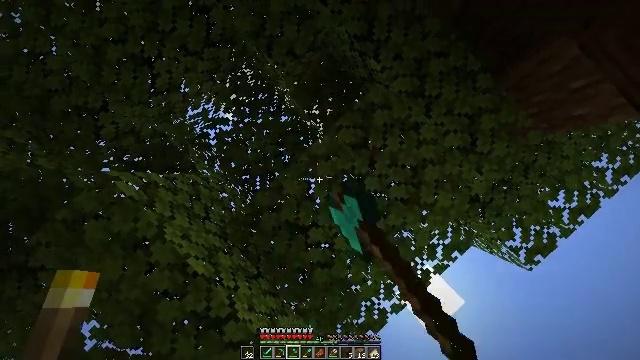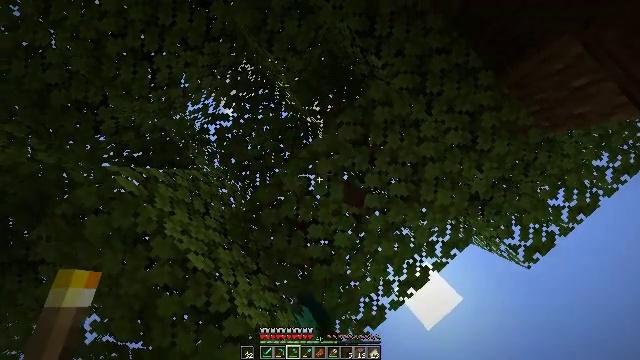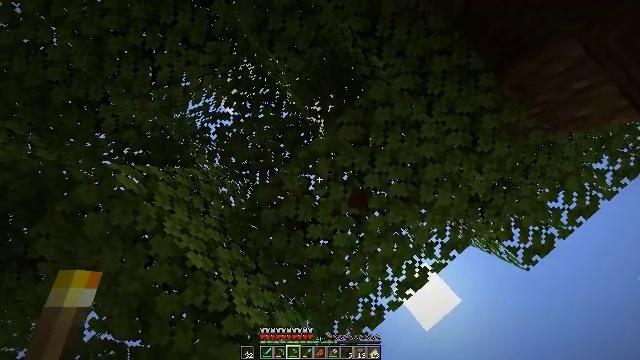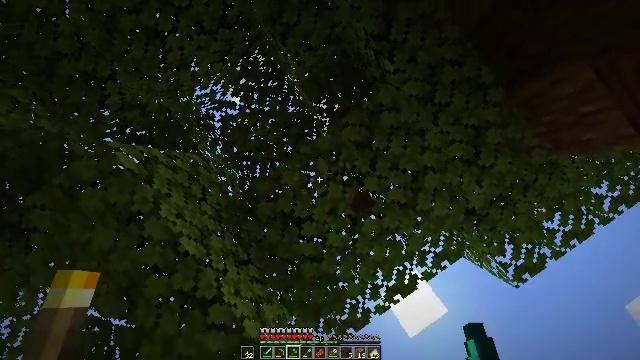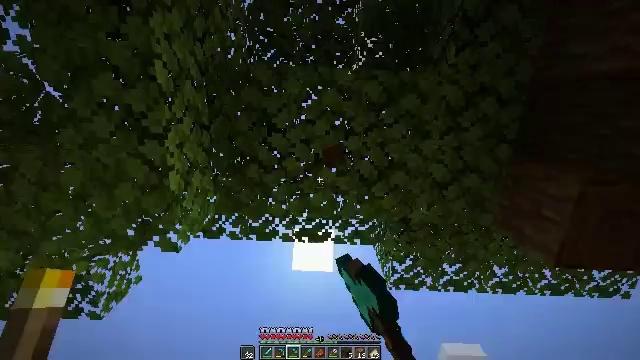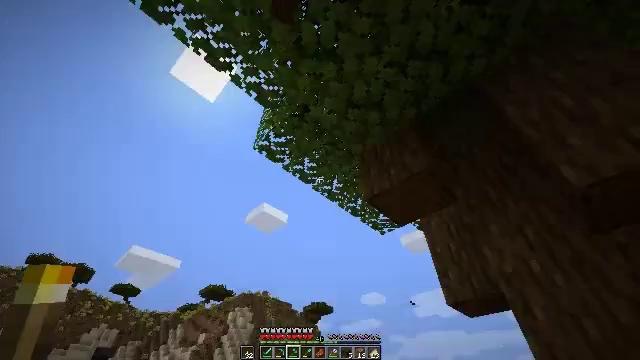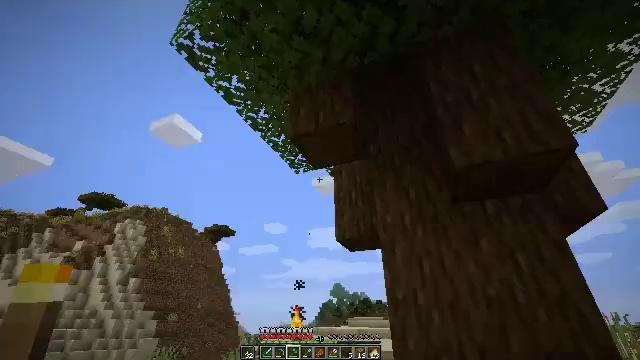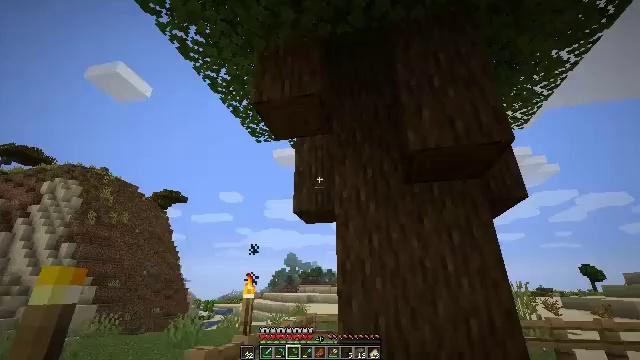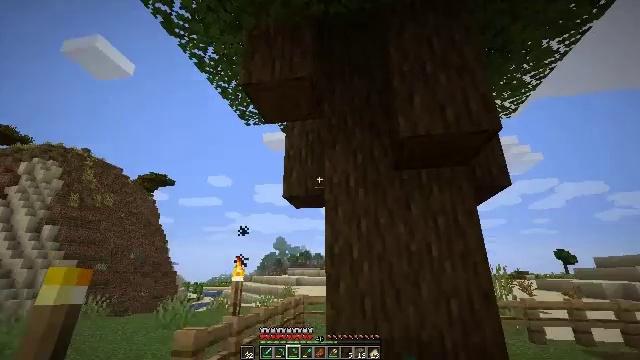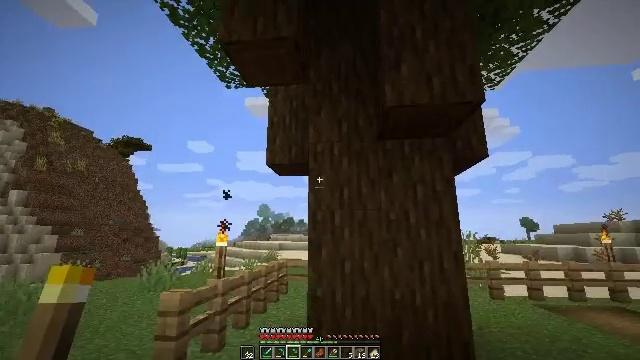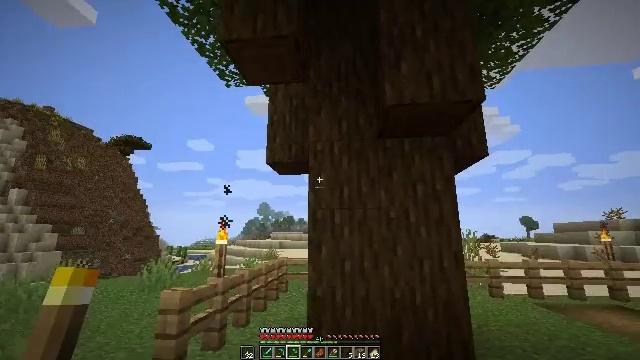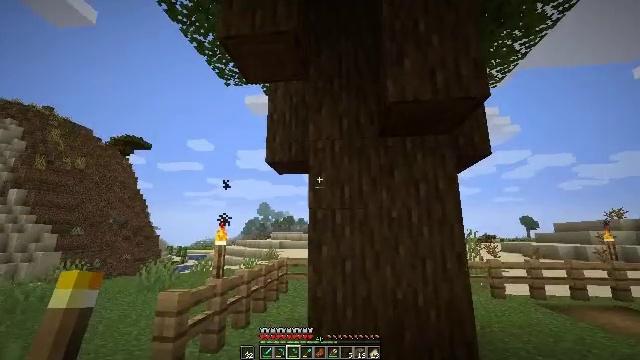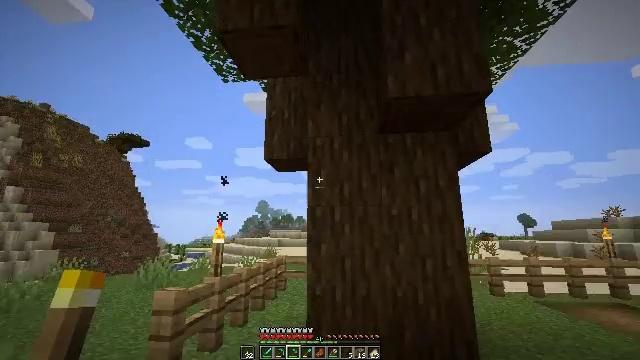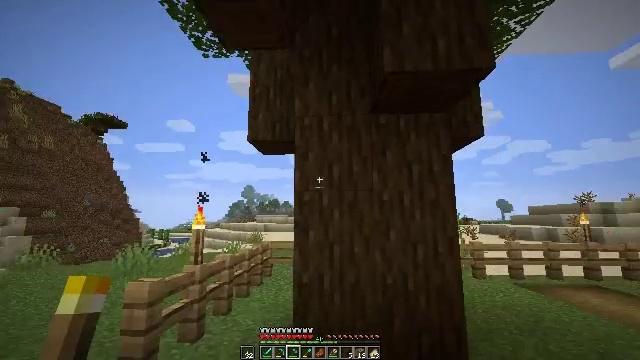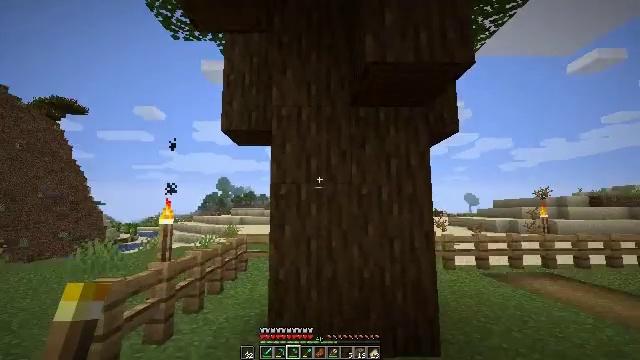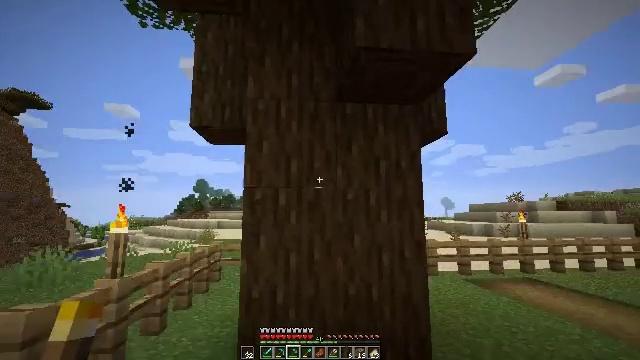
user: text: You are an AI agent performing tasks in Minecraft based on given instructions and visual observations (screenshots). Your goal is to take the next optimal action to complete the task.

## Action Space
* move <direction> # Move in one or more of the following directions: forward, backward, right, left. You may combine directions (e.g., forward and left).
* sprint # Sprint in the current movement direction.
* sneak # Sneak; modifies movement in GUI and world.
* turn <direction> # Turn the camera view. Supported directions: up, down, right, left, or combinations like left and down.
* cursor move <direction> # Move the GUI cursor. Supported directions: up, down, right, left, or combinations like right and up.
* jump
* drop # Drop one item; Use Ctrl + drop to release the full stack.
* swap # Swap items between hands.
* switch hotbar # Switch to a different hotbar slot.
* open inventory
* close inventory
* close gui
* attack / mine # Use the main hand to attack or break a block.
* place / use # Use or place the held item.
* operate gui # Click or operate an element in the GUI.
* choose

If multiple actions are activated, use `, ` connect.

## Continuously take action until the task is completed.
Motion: motion action
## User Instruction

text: Harvest dark oak log for resources.
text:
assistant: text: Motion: attack / mine
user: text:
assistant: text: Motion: attack / mine
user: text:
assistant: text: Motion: turn right, attack / mine
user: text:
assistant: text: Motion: turn right and down
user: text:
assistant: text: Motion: turn right and down
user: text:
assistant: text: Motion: turn right and down
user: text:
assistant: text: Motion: turn right and down
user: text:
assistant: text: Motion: turn right and down
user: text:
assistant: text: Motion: turn right and down
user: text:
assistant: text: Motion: no_op
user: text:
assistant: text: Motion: move forward
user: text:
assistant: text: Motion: move forward
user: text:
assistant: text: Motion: move forward, turn right and down
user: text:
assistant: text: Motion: move forward, turn right and down
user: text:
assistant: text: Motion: move forward, turn right
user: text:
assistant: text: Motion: move forward, turn right and up
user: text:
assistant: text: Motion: move forward, turn right and up
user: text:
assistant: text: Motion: move forward, turn right and up
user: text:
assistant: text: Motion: turn right and up, attack / mine
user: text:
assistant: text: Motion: turn right, attack / mine
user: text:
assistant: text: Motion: turn left, attack / mine
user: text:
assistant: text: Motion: move forward, turn left and up, attack / mine
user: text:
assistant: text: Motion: move forward, turn left and up, attack / mine
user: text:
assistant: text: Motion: move forward, turn left and up, attack / mine
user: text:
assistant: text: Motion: move forward, turn up, attack / mine
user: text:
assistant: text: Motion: move forward, turn right and up, attack / mine
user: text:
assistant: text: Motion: move forward, turn right and up, attack / mine
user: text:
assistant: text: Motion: turn right and up, attack / mine
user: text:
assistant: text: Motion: turn right and up, attack / mine
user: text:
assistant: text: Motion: turn up, attack / mine